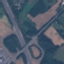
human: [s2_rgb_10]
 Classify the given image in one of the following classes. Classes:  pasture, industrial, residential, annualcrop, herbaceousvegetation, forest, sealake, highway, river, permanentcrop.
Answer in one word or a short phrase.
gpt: Highway